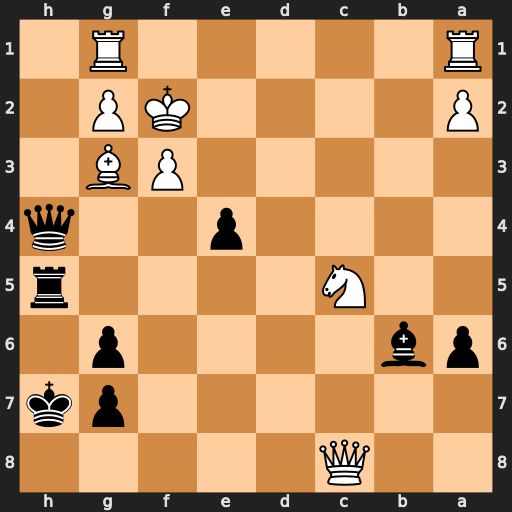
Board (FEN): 2Q5/6pk/pb4p1/2N4r/4p2q/5PB1/P4KP1/R5R1
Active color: b
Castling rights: -
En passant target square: -
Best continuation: e3+ Ke2 Qc4+ Nd3 Qxc8